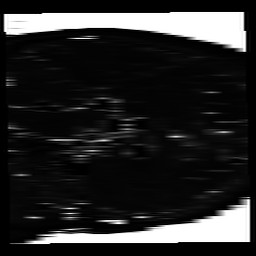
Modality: T2map
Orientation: sagittal
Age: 63
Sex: male
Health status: ill